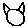
Label: cat